Field crop: tomato
Growth stage: 2
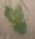
Species: solanum